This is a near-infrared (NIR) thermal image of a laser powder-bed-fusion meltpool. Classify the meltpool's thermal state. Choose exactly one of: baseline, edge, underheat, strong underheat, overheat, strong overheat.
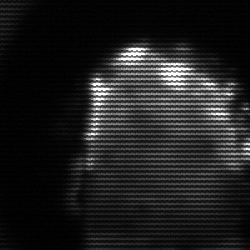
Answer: baseline